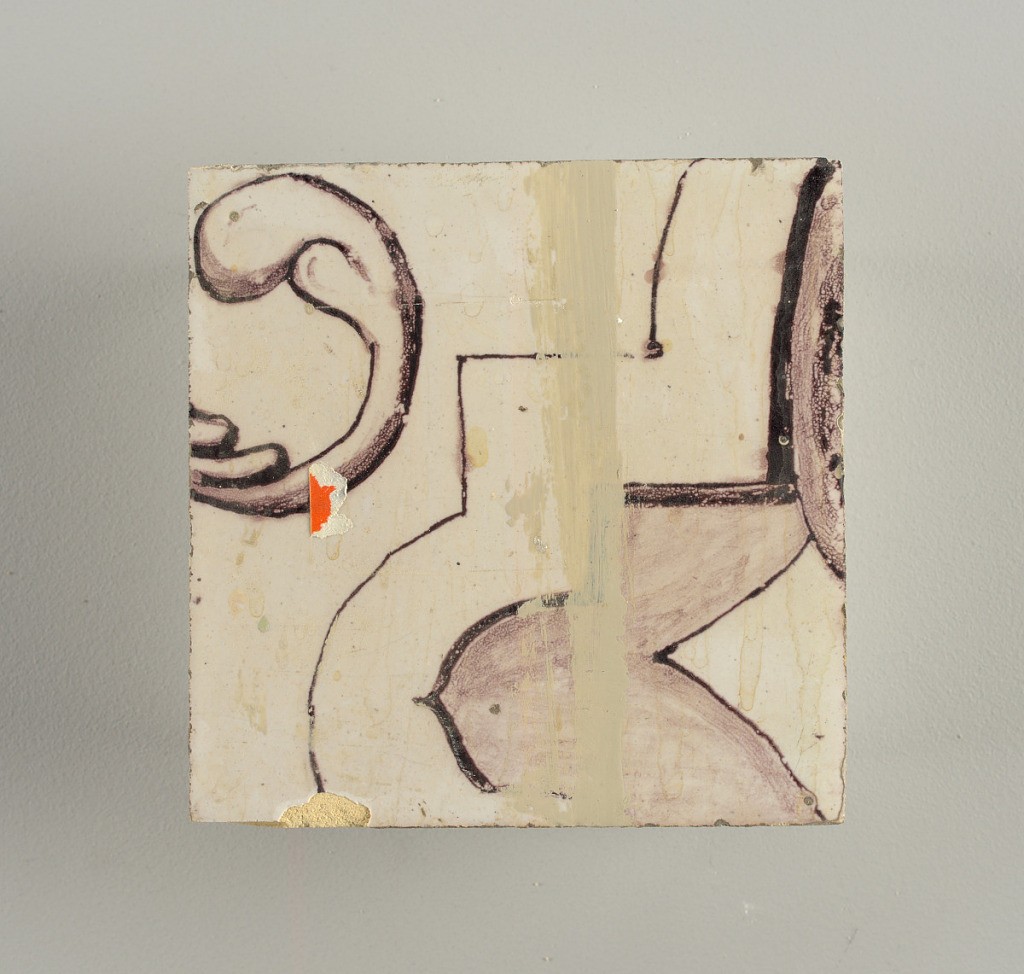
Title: Wall facing
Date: ca. 1725
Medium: tin-glazed earthenware, underglaze
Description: Running design for a frieze or a dado, composed of scrolls of foliage and strapwork, and four repeating motifs--a seated woman in a small upright oval medallion, a putto seated on a rocailled base, and strapwork in axial pattern.  The various panels, A to F, show various repeats of the same design, all being five tiles high and a varying number of tiles wide.